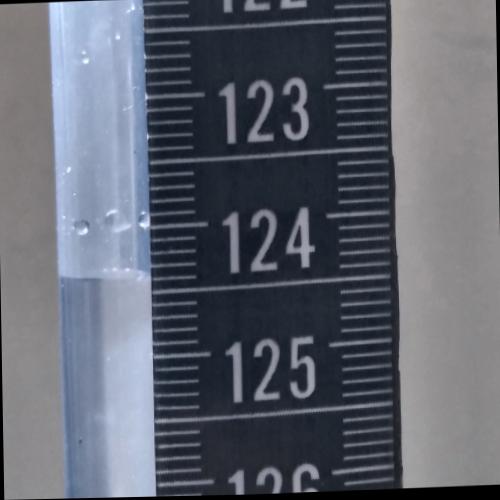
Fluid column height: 124.4 cm